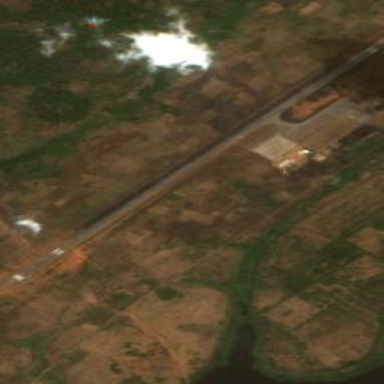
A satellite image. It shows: Asphalt runway at the airport.